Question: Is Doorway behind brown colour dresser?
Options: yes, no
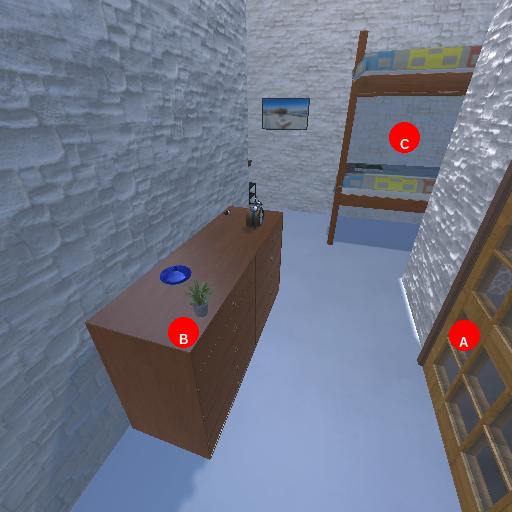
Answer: yes